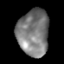
Tissue: lung
Cell type: Epithelial cells
Senescence score: 0.1928
Nuclear area (px): 1439
Mean DAPI intensity: 122.763